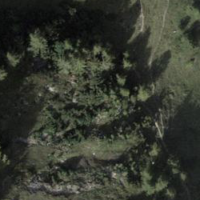
EUNIS habitat code: 26
Species observed at this site:
Crepis pyrenaica